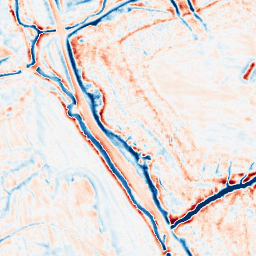
Category: edge_preserving
Decomposition family: bilateral
Decomposition parameters: d: 15
sigma_color: 100
sigma_space: 75
Upsampling method: bicubic
Upsampling parameters: scale: 2
Upsampling scale: 2